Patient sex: F
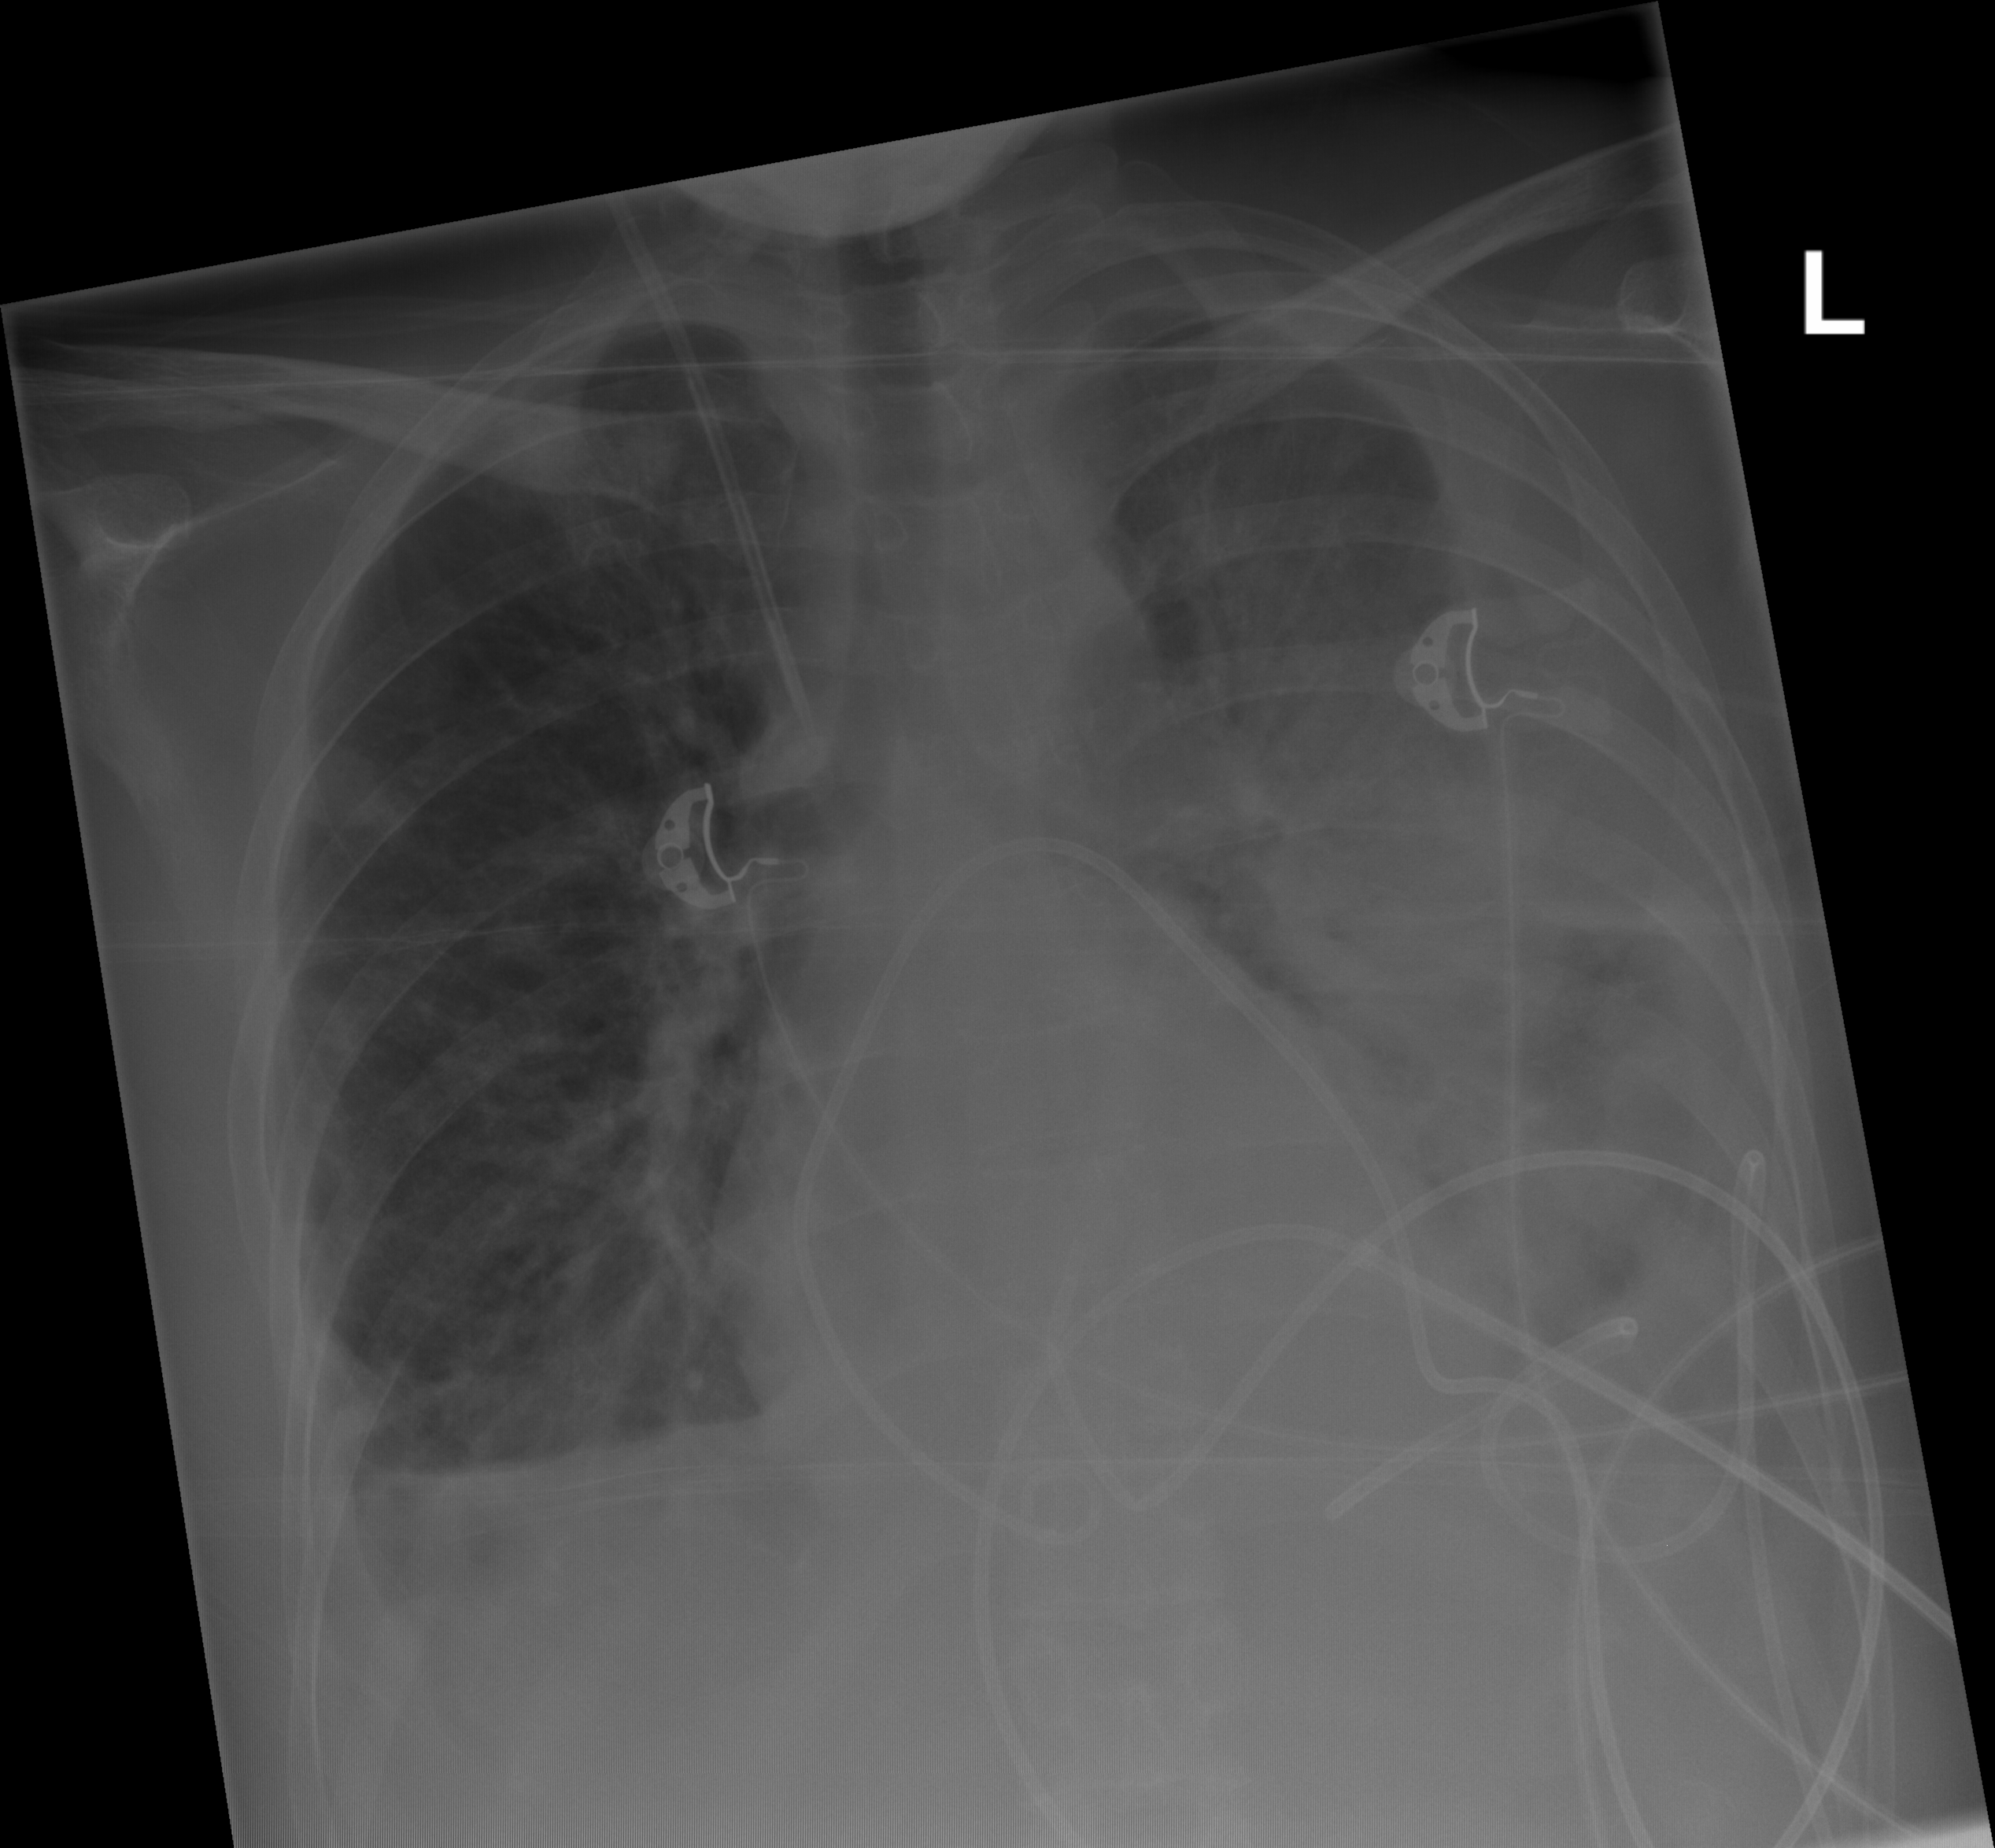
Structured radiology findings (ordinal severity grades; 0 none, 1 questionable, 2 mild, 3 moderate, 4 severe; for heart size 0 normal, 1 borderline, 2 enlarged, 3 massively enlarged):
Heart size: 0
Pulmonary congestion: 2
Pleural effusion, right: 2
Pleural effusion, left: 3
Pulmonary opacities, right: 0
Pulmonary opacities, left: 2
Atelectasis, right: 0
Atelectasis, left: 3